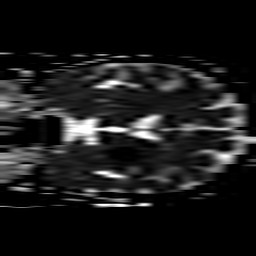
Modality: ADC
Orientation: coronal
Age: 53
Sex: male
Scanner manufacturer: philips
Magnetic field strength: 3 T
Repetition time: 3.078 s
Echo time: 0.076 s